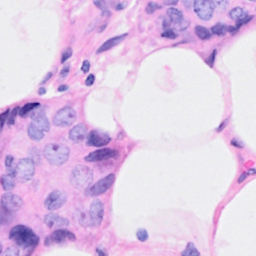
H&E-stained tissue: Breast